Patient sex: F
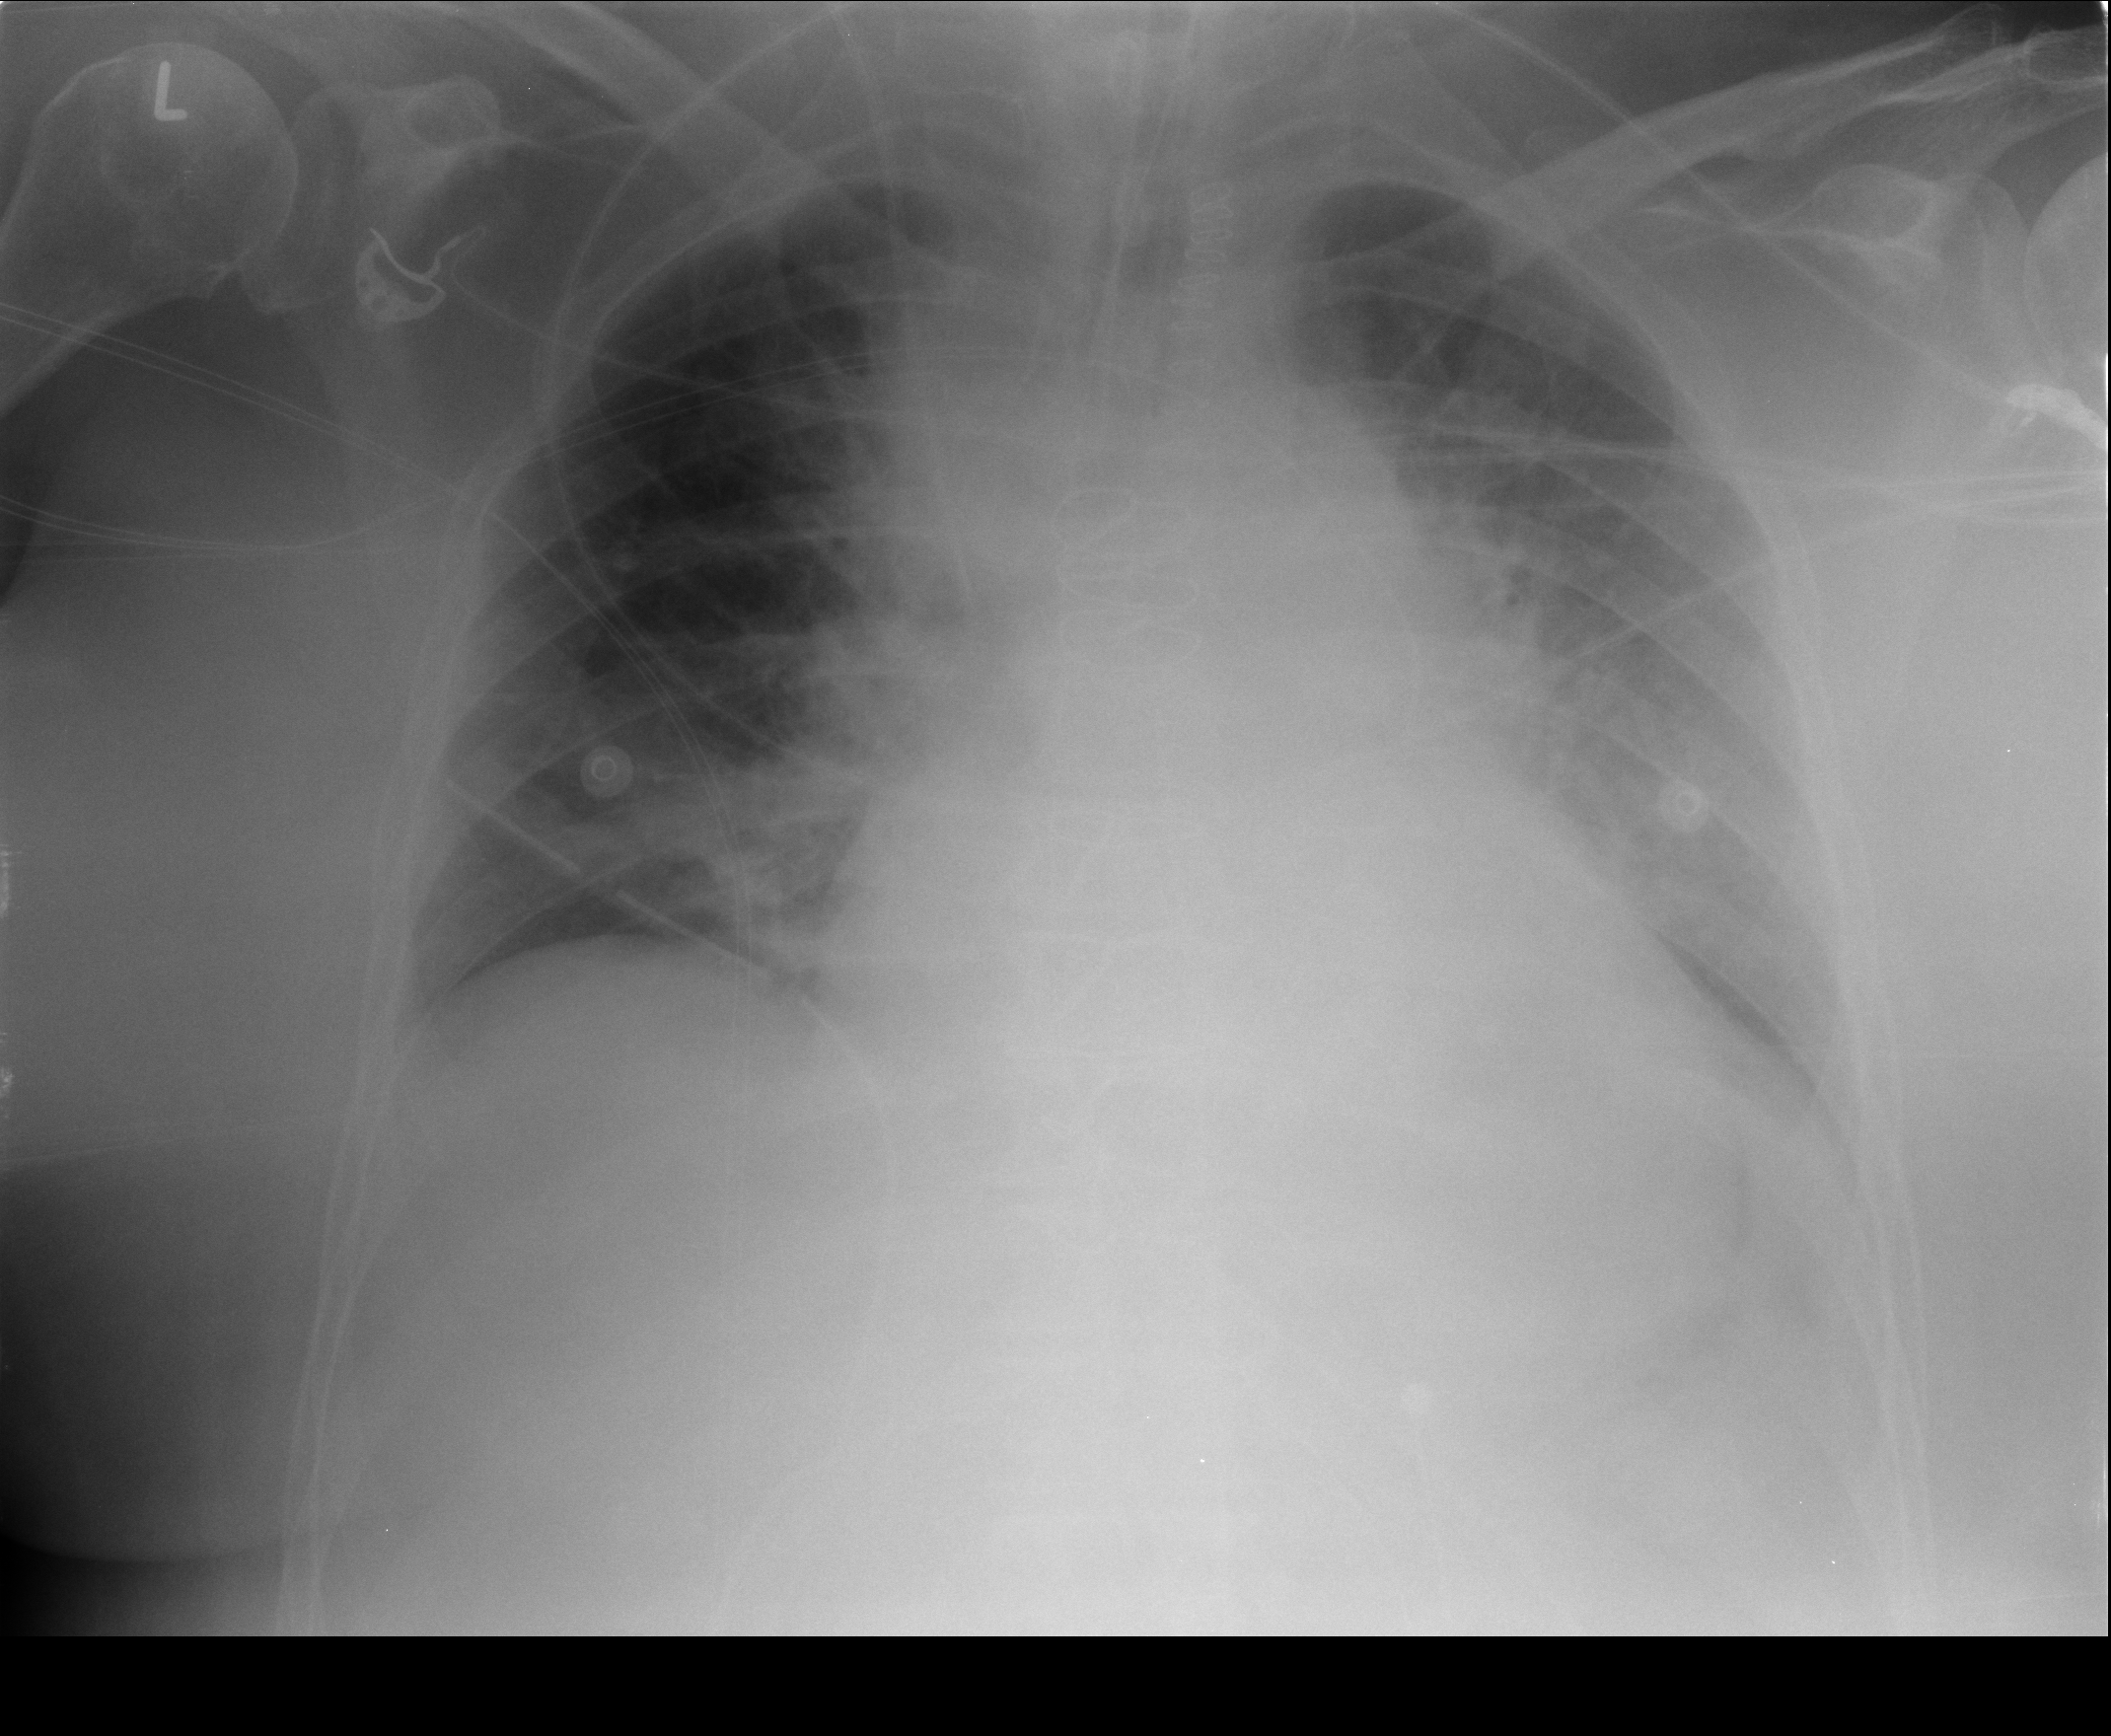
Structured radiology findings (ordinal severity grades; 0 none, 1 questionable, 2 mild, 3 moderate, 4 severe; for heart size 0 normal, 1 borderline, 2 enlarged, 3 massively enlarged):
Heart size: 2
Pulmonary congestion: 3
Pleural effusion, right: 0
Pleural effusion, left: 2
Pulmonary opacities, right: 2
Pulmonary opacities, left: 2
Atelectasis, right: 2
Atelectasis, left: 2